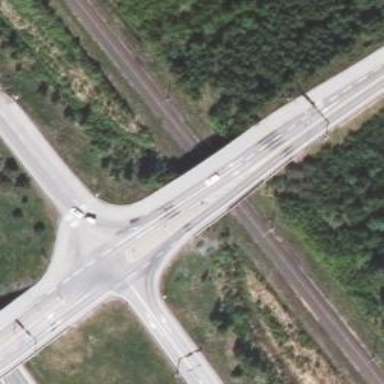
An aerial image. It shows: Asphalt road designated as trunk highway.